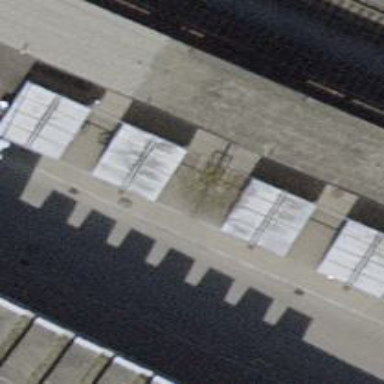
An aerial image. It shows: Shed designated for bicycle parking.